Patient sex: F
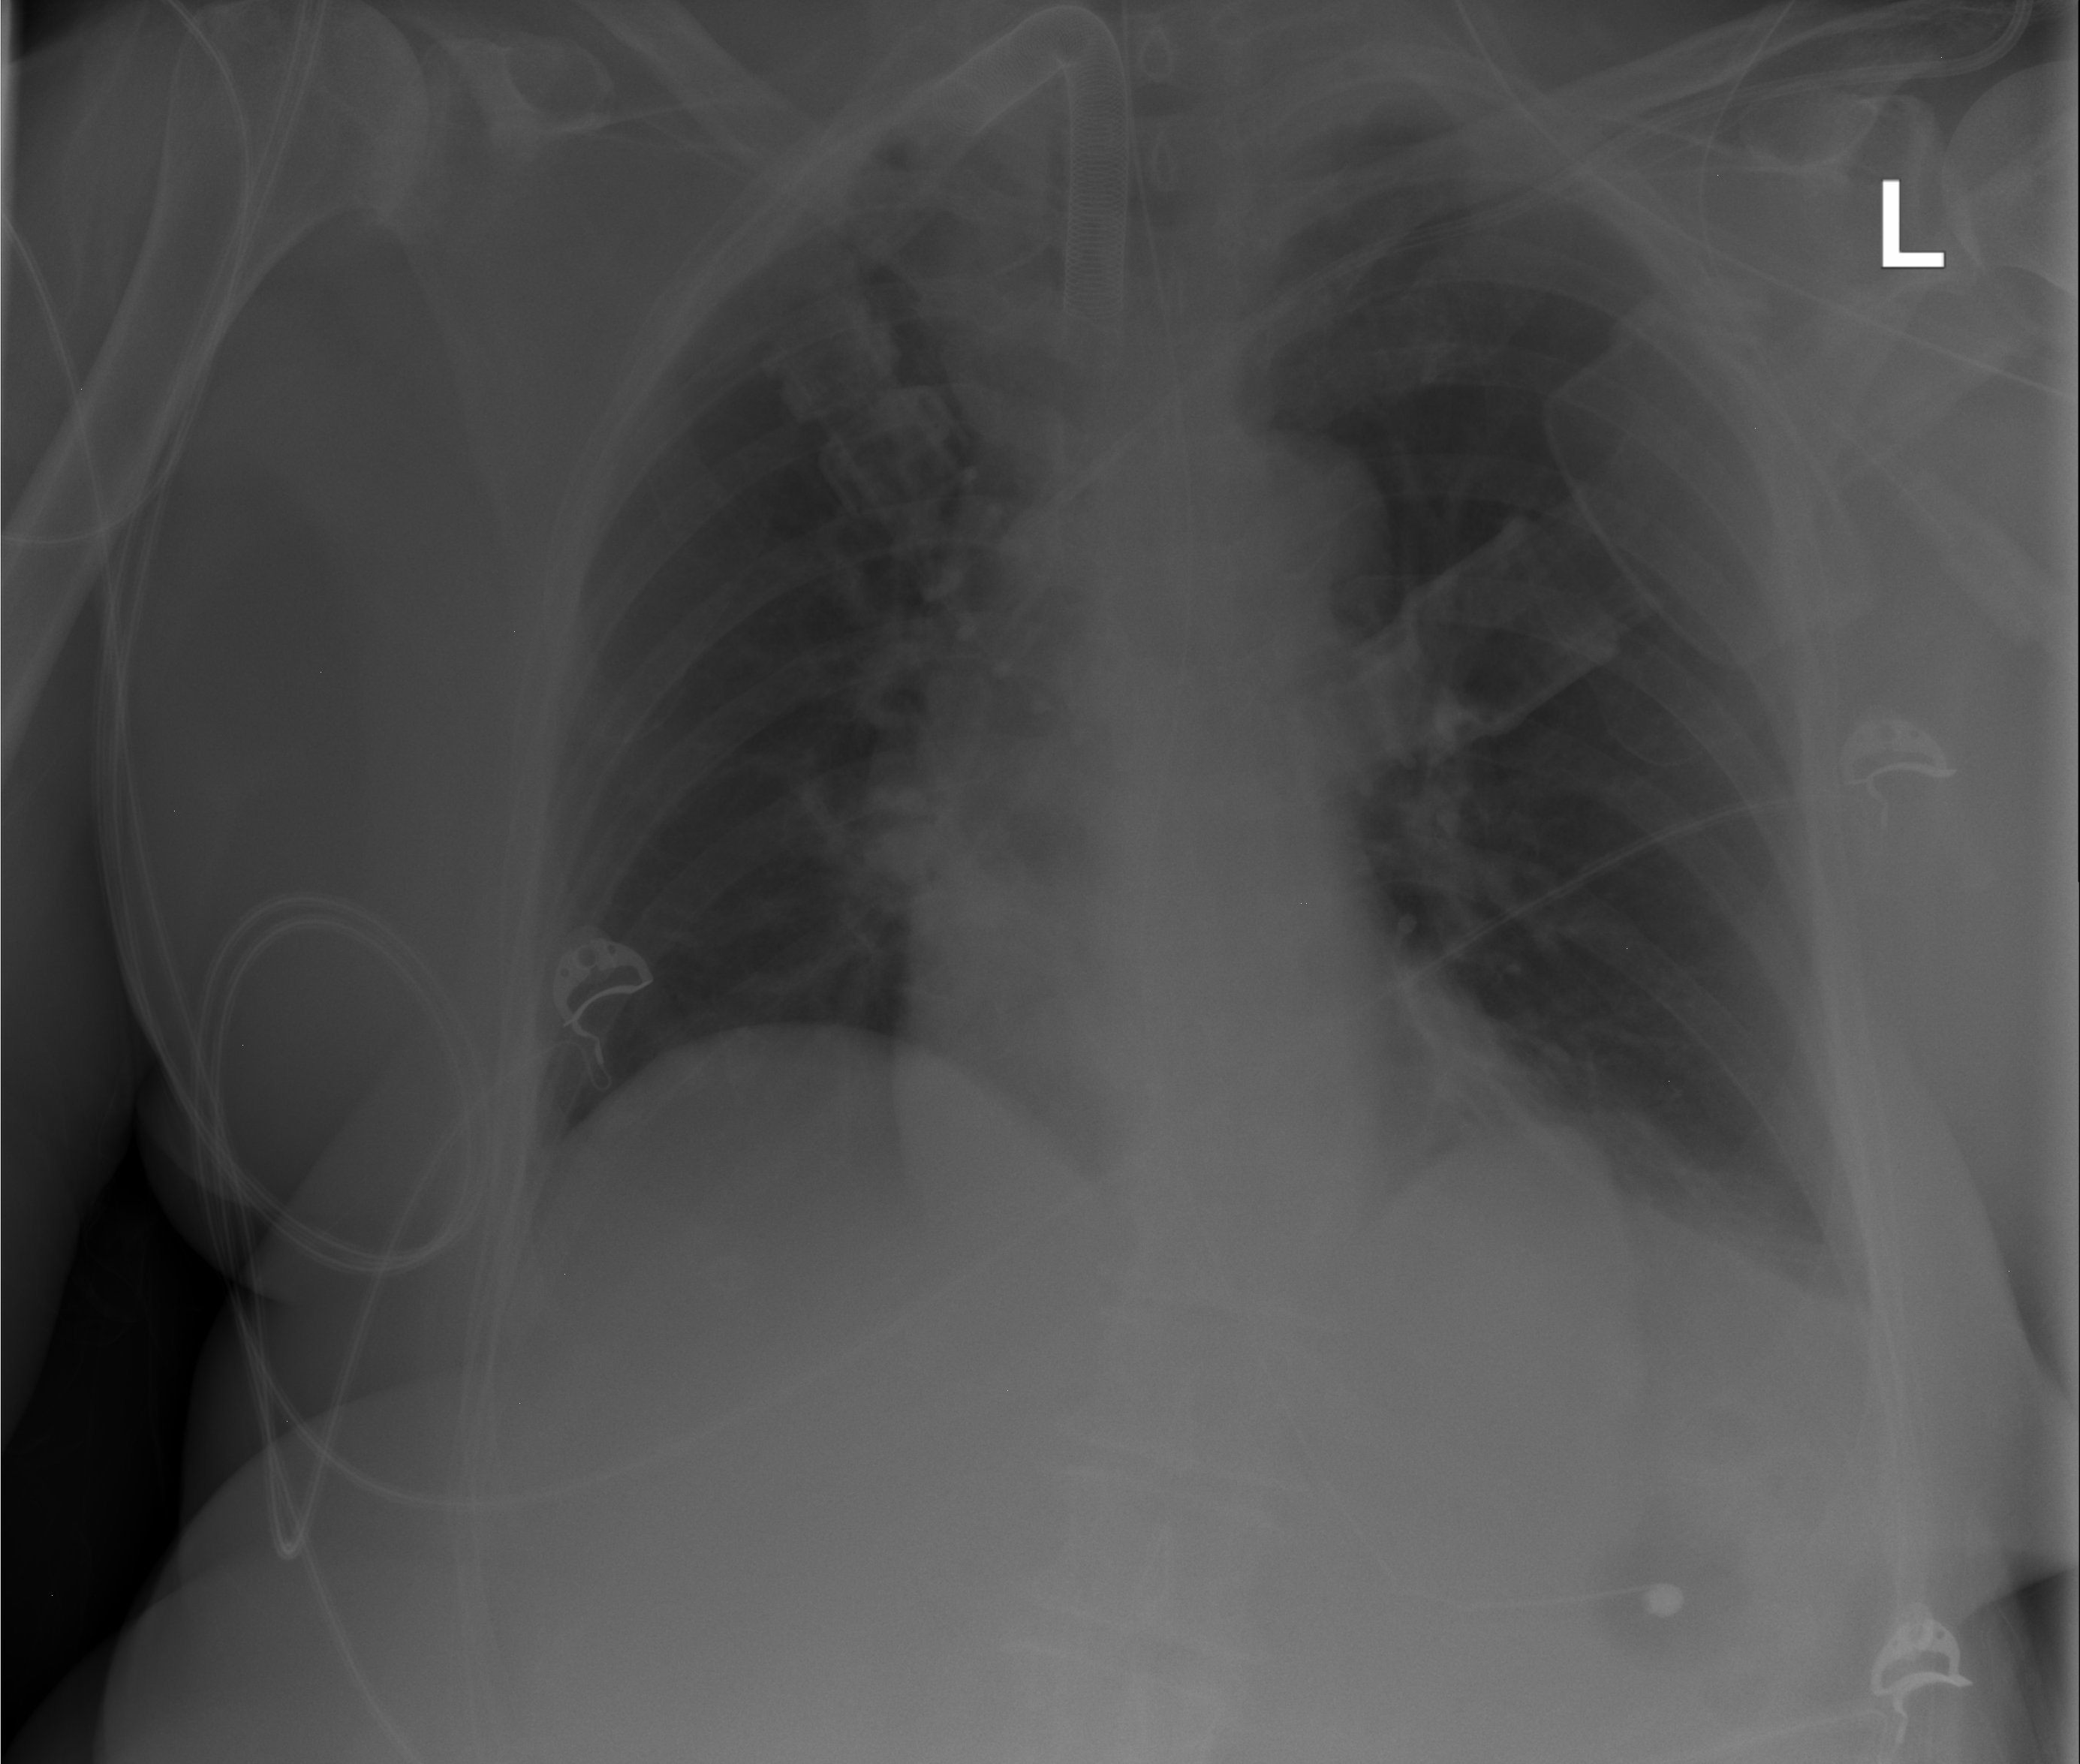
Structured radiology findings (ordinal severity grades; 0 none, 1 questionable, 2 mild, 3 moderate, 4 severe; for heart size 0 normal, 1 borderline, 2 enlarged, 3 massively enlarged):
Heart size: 0
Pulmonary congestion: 0
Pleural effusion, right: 0
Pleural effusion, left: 0
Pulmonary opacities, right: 0
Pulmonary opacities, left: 0
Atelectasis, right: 0
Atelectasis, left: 2